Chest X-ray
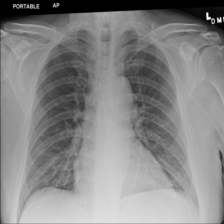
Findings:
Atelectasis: negative
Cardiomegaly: negative
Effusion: negative
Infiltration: positive
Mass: negative
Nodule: negative
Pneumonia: negative
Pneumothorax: negative
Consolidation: negative
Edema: negative
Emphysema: negative
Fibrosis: negative
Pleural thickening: negative
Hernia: negative